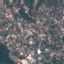
Land use / land cover: Residential